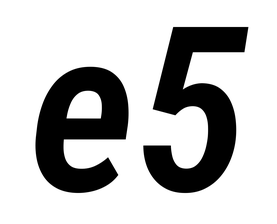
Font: Roboto-Italic_Condensed_SemiBold_Italic